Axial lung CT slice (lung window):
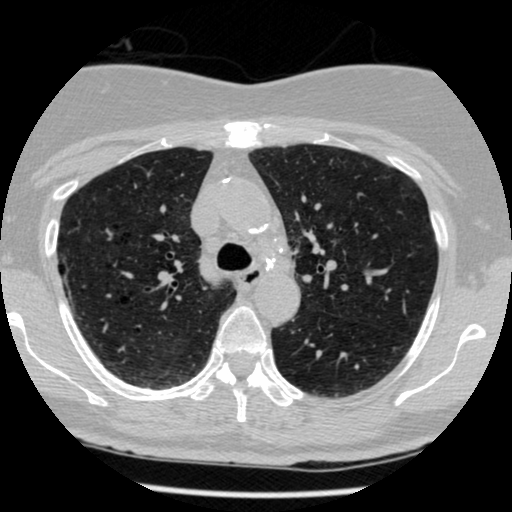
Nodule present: no